Question: With the knowledge I've learned here from my recent Magento upgrade and ensuing fixing, . It is stupid:

I hacked the core file 'app/code/core/Mage/Adminhtml/Block/Sales/Order/Grid.php' and changed '100px' to '165px', which prevents the date from wrapping. I'd really love to change the date from 'M n, Y g:i:s A' to something like Gmail uses 'g:i:s a' if today or 'M n, ga' if not today. I'd add in the year if the year of the date to be displayed wasn't the current year.
I saw <URL>' in the core file, but I'd really like to find out how to change that date! BTW, I grepped the whole install and no part of that date format string shows up.
---
found that the date string format is set in 'lib/Zend/Locale/Data/root.xml' and may be overridden if your locale is something other than en_us, whose file is empty. To expound upon the first part of R.S's answer, the date "format" is not php 'date()' style, which I tried and got quite strange results. Perusing the Locale XML files, I made a few experiments, which are here:
'''
$this->addColumn('created_at', array(
'header' => Mage::helper('sales')->__('Purchased On'),
'index' => 'created_at',
'type' => 'datetime',
'format' => 'MMM d, h:mm a', // Feb 18, 1:57 PM
//'format' => Mage::app()->getLocale()->getDateTimeFormat(Mage_Core_Model_Locale::FORMAT_TYPE_MEDIUM),
//'format' => 'MMM d, y G',
'width' => '165px', // CKCK: edited to fix date field width was 100px
));
'''
Working on making a custom module to override the block renderer. Part 2 of R.S's code as shown isn't working, but his links give me a recipe. Will update again with results.
---
I tried (<URL>. So I installed that and am hacking their source for the date format I want! I'm happy and done, no more updates to this question.
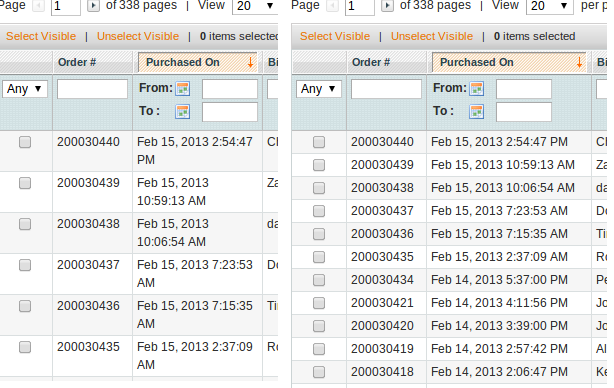
Answer: Try
'''
$this->addColumn('created_at', array(
'header' => Mage::helper('sales')->__('Purchased On'),
'index' => 'created_at',
'type' => 'datetime',
'format' => 'MMM d, h:mm a',
'width' => '165px',
));
'''
You could also use 'renderer'
'''
$this->addColumn('created_at', array(
'header' => Mage::helper('sales')->__('Purchased On'),
'index' => 'created_at',
//'type' => 'datetime', //remove
'renderer' = new MageIgniter_FormatDate_Block_Adminhtml_Renderer_Data()
'width' => '165px',
));
'''
Then create
'''
class MageIgniter_FormatDate_Block_Adminhtml_Renderer_Data extends Mage_Adminhtml_Block_Widget_Grid_Column_Renderer_Action
{
public function render(Varien_Object $row)
{
return $this->_getValue($row);
}
public function _getValue(Varien_Object $row)
{
$val = $row->getData($this->getColumn()->getIndex()); // row value
// need to format $val
return $val;
}
}
'''
See
- <URL>